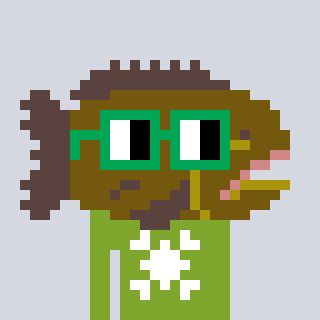
a pixel art character with square green glasses, a grouper-shaped head and a slimegreen-colored body on a cool background